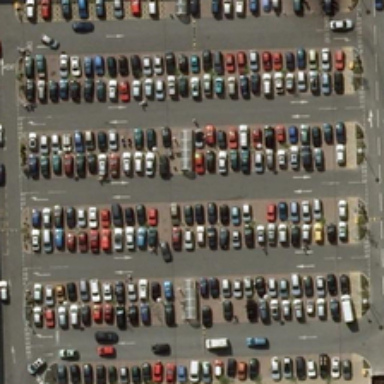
Many cars in different colors are in a square parking lot .